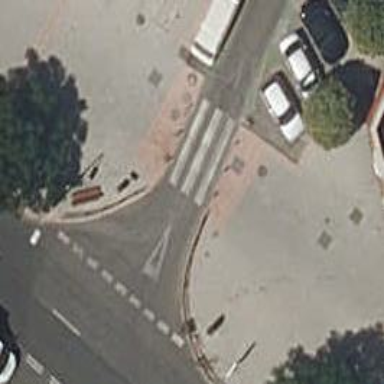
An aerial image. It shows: Uncontrolled road crossing.